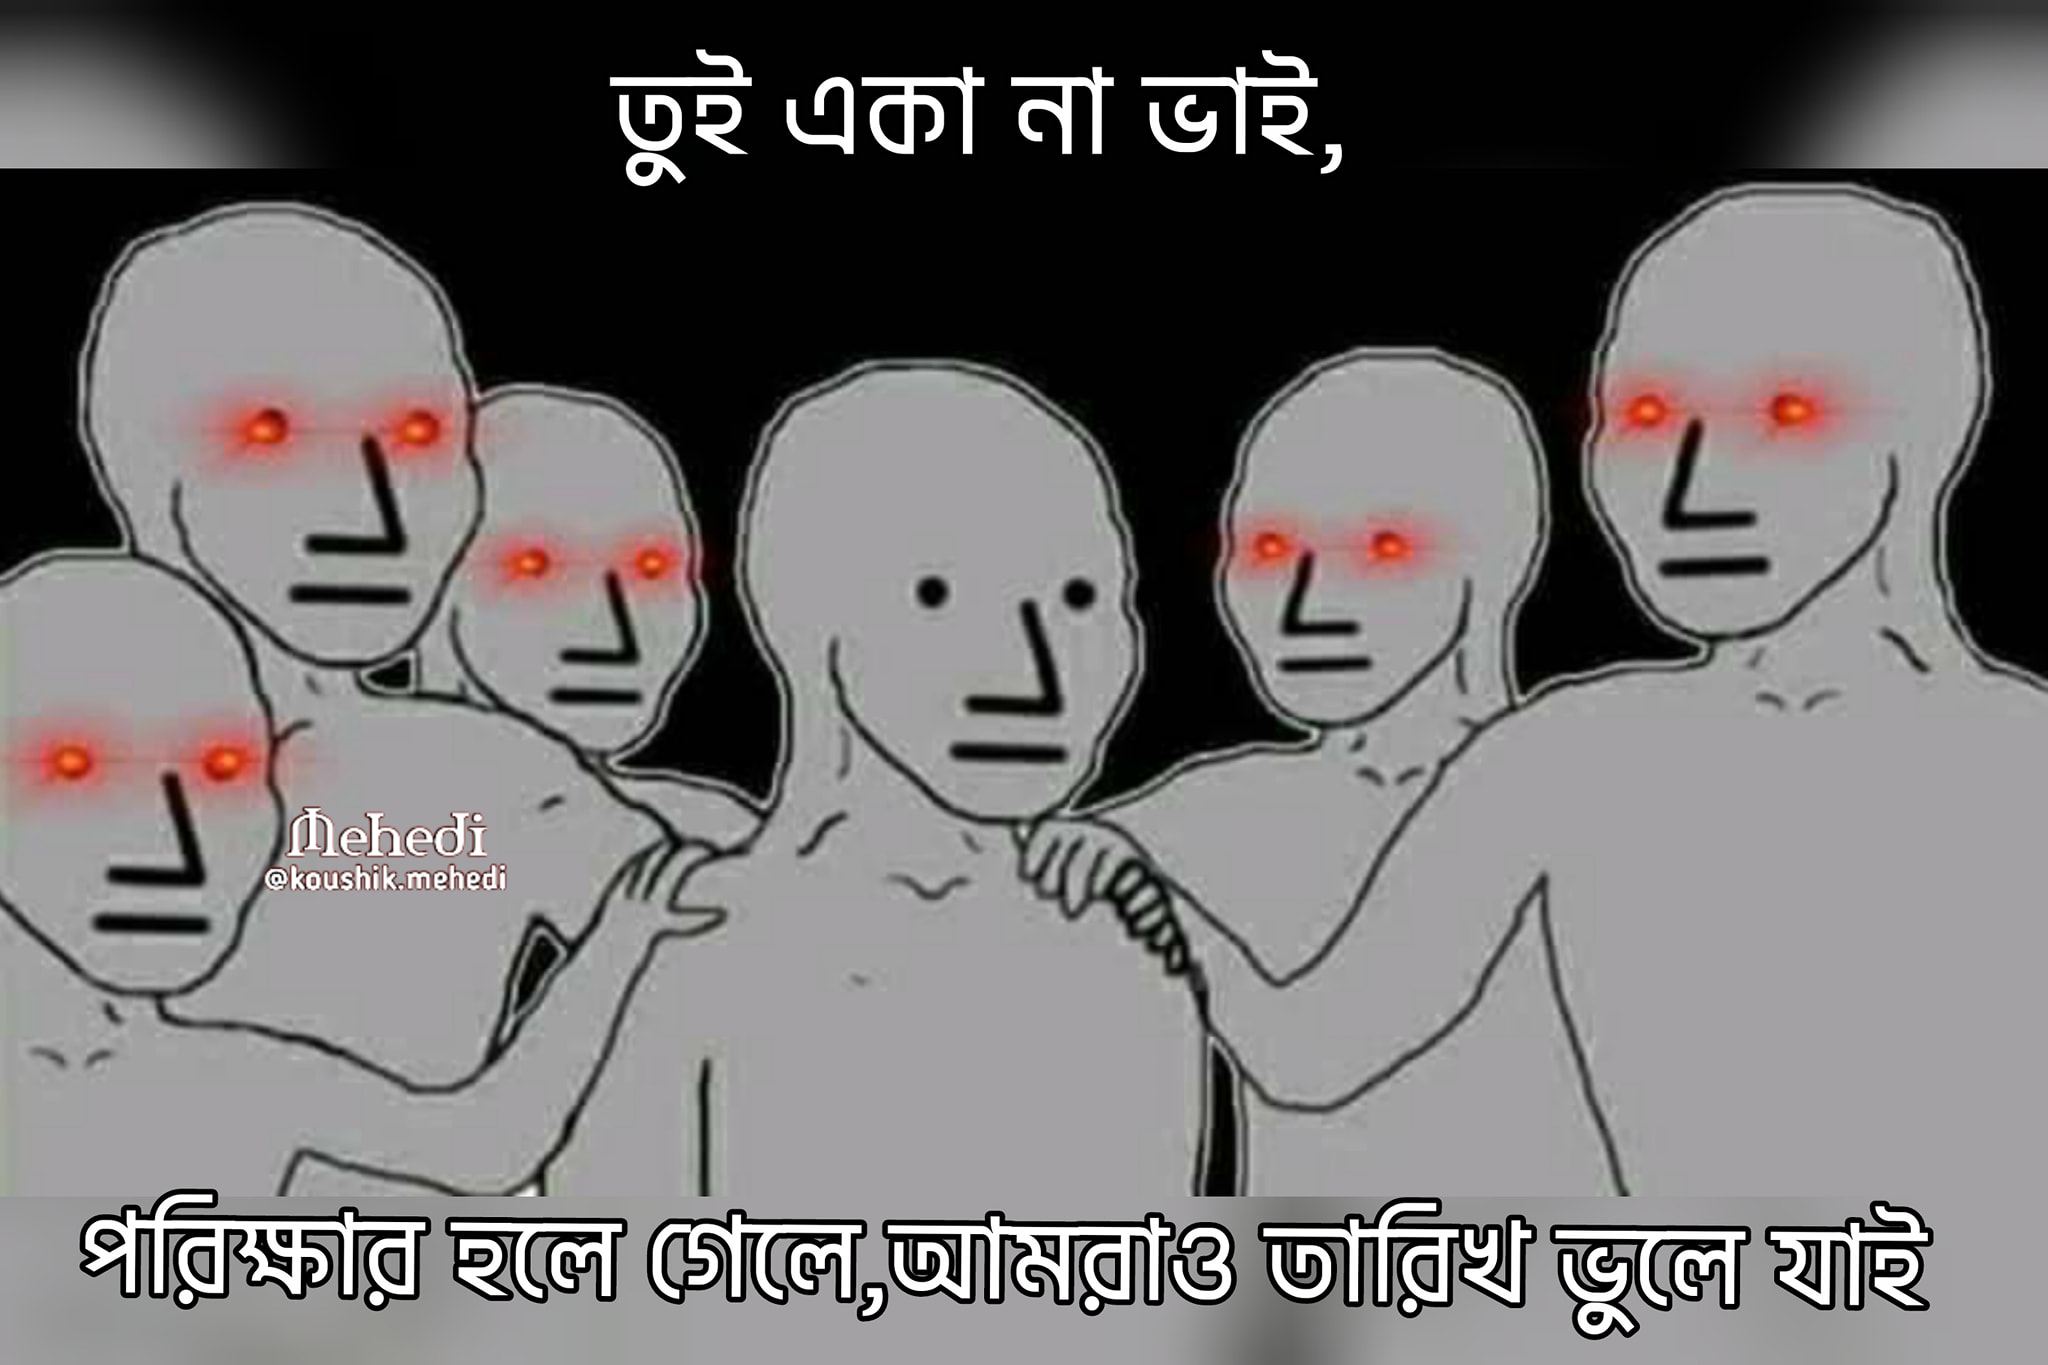
Text: তুই একা না ভাই, পরিক্ষার হলে গেলে আমরোও তারিখ ভুলে যাই
Label: Non Hate